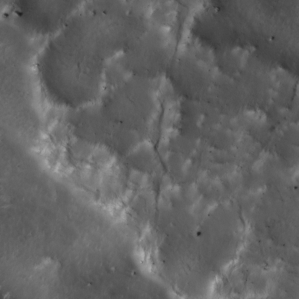
Label: non_frost